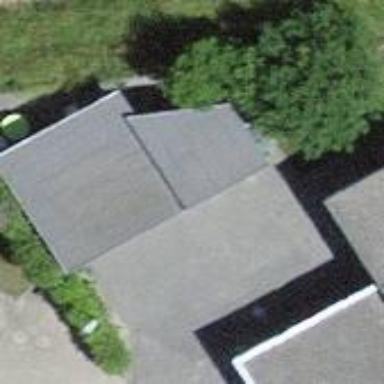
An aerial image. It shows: Building with flat roof.